Field crop: maize
Growth stage: 1
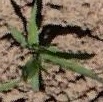
Species: maize